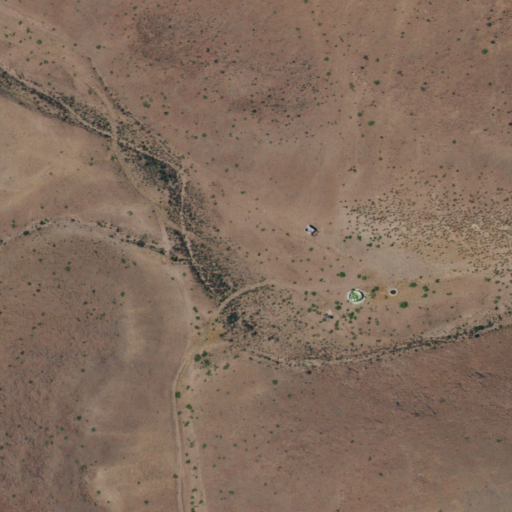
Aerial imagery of valley in New Mexico named Tenaga Canyon containing grassland, shrub, and open development